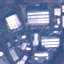
Land use / land cover: Industrial